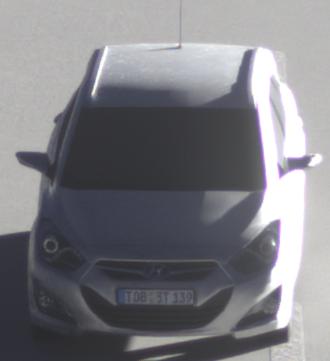
Make: Hyundai
Model: i40 Kombi 1.6 GDI
Detailed model: i40 (VF) Kombi
Model produced from: 2012/08
Model produced until: 2013/09
Doors: 5
Color: white
Road condition: dry road
Daytime: sunrise or sunset
Contrast: high contrast